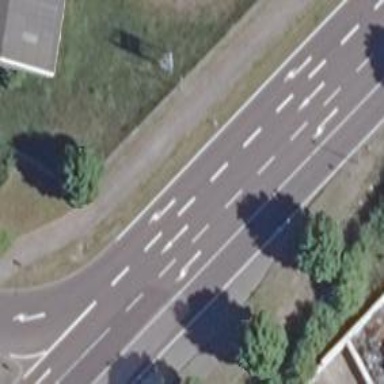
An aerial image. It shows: Secondary road with asphalt surface.